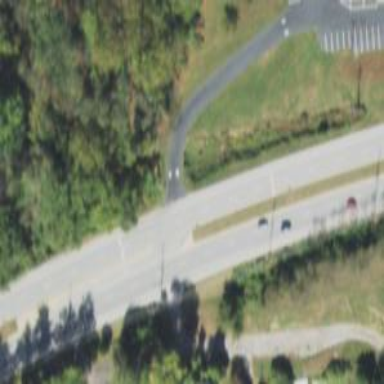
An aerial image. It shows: Asphalt trunk link road.